Interaction volume radius: 10 \u00c5
Interaction volume height: 20 \u00c5
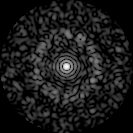
Disorder parameter: 0.8458